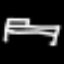
Label: bed